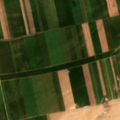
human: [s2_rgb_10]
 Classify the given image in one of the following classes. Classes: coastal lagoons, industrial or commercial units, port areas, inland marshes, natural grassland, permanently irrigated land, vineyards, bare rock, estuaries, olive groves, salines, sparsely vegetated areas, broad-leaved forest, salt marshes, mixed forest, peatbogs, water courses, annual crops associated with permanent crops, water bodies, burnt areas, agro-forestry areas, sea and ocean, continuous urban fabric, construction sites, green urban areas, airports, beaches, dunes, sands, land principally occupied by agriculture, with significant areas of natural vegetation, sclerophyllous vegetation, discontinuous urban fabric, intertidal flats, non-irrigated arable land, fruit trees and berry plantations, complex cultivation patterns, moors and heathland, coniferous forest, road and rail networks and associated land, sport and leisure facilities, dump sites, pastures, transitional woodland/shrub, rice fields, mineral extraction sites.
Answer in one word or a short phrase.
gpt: non-irrigated arable land